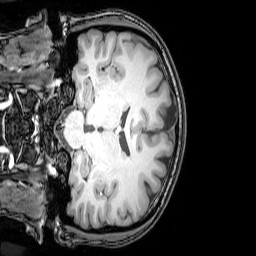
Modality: T1w
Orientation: coronal
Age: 24
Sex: female
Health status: healthy
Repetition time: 0.081 s
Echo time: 0.037 s